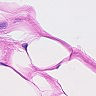
Metastatic tissue present: no